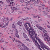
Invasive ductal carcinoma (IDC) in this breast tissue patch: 1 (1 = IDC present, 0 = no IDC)